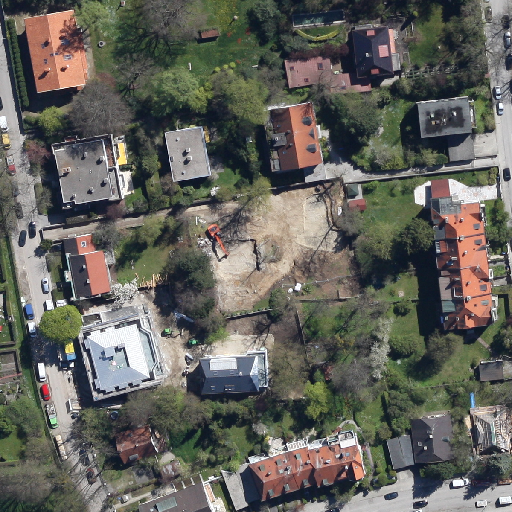
Referring expression: car